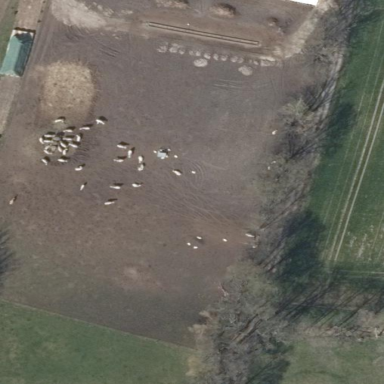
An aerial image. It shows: Farmyard area.